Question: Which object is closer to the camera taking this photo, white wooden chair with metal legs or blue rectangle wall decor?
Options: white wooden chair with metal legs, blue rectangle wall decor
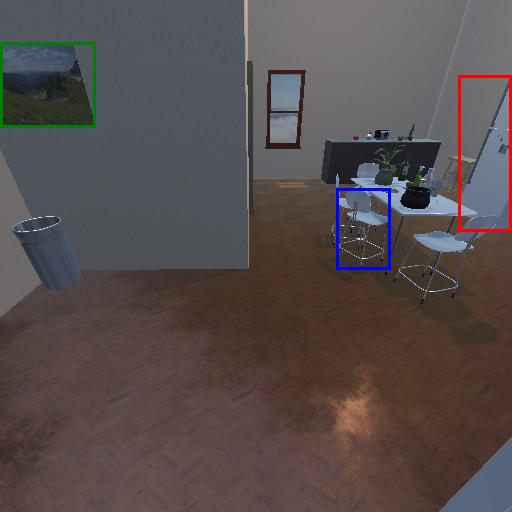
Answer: white wooden chair with metal legs